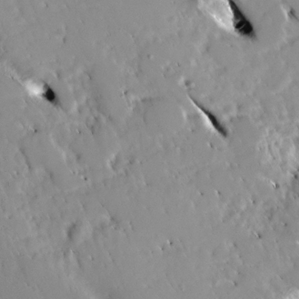
Label: non_frost